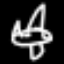
Label: airplane